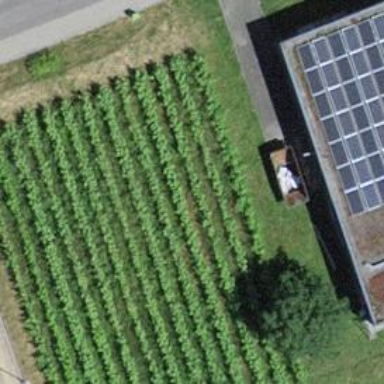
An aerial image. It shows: Vineyard where grapes are grown.